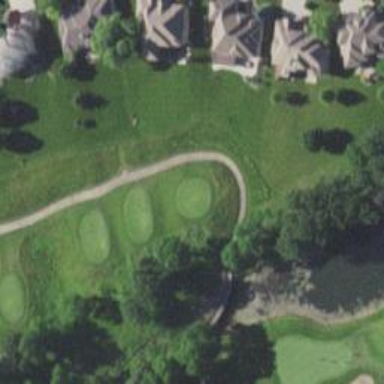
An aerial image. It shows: Serene golf path.